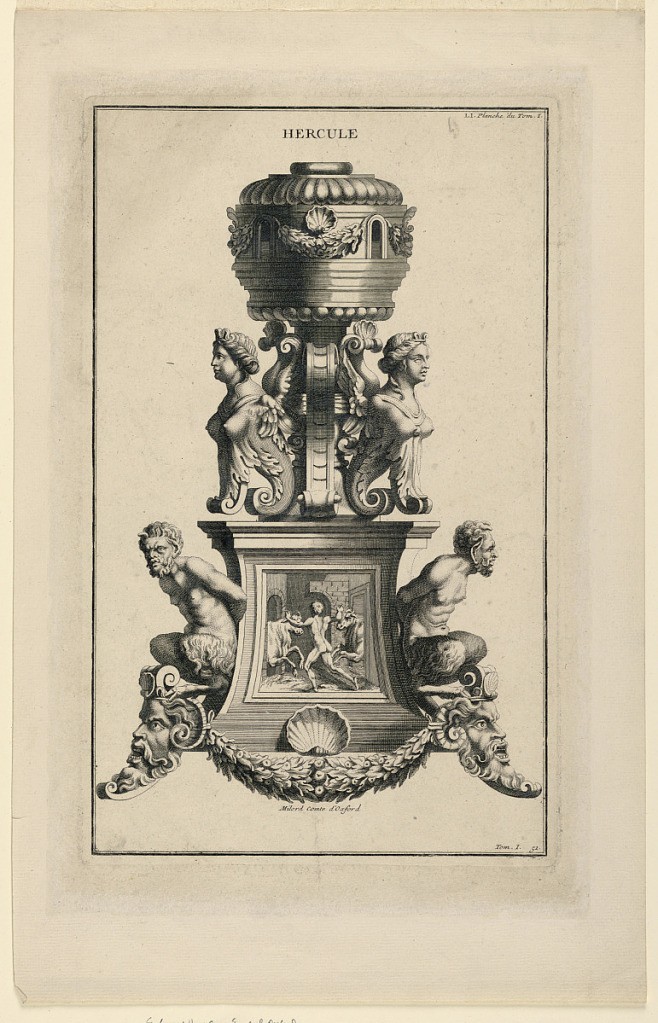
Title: Hercules (Pedestal), Plate 51 of Book I
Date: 17th–18th century
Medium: Engraving on paper
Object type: Print
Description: Hercules (pedestal).